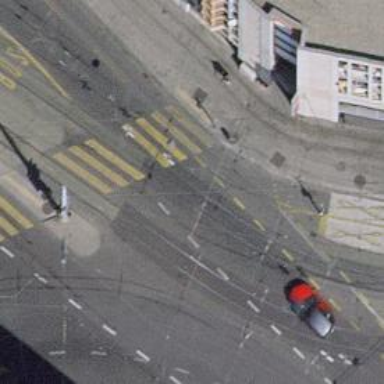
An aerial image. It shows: Tram level crossing on the railway.